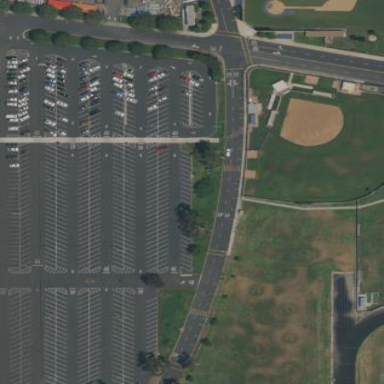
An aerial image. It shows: Parking area.